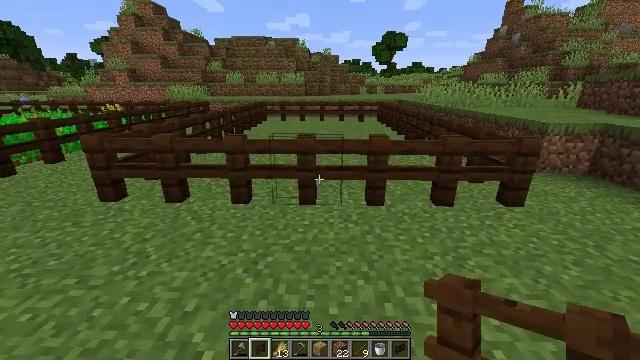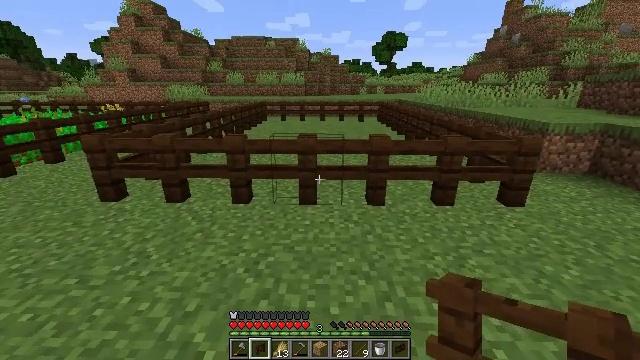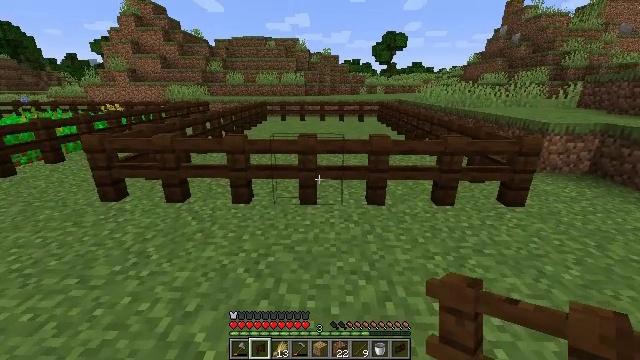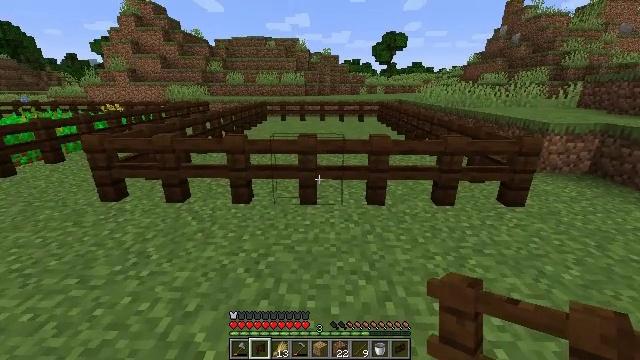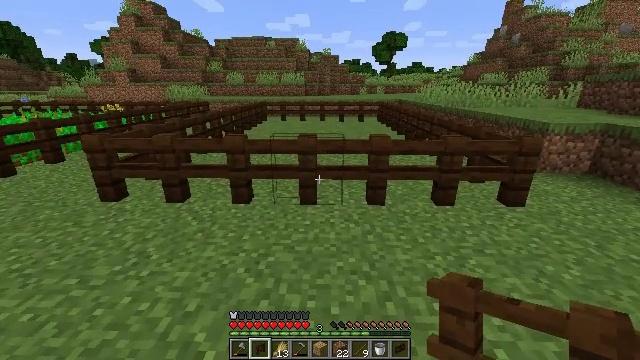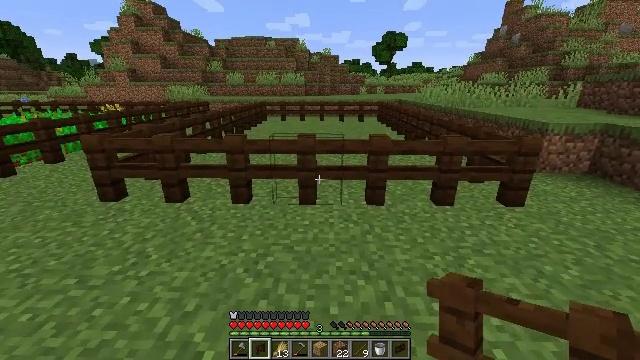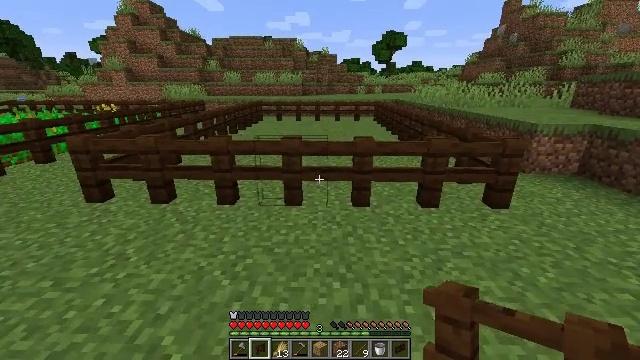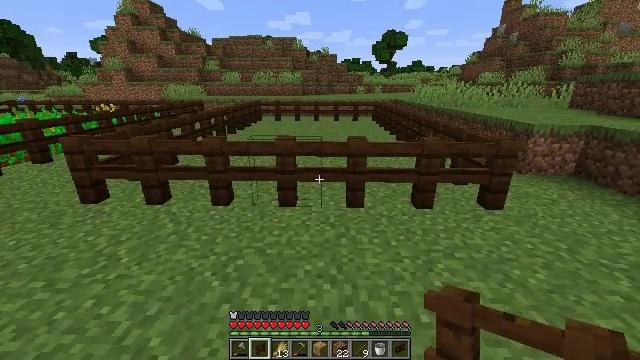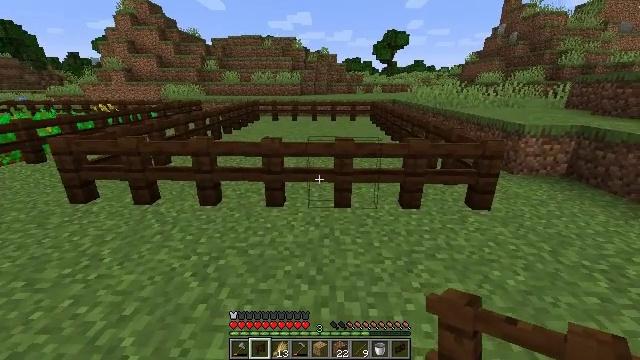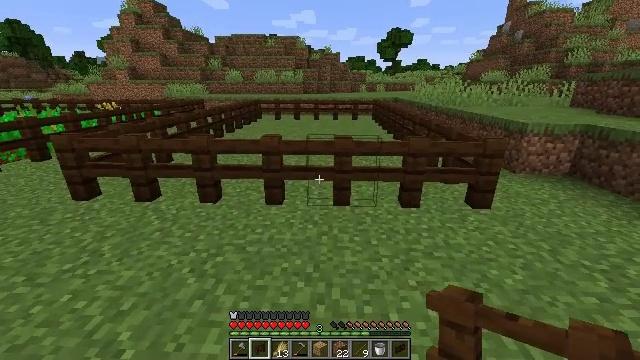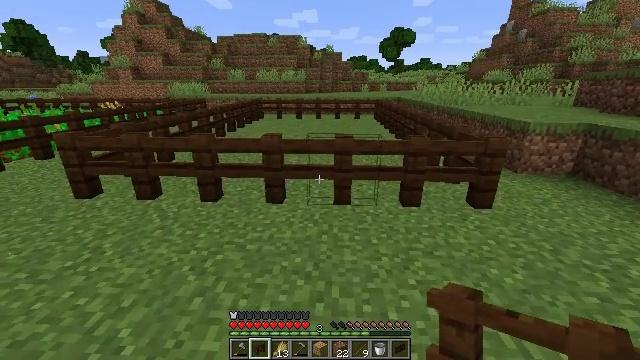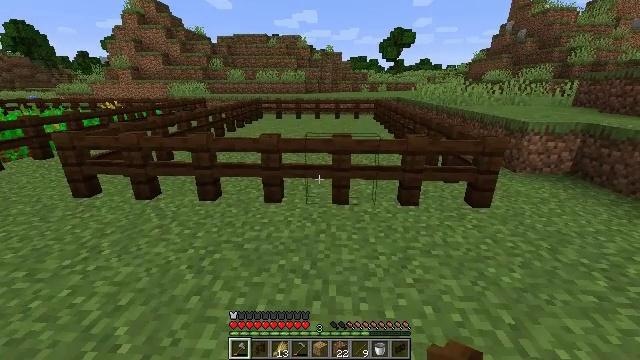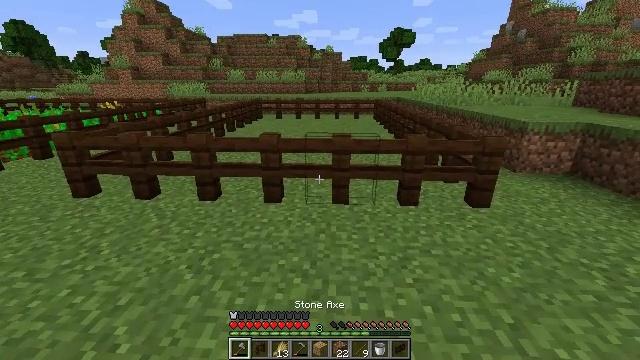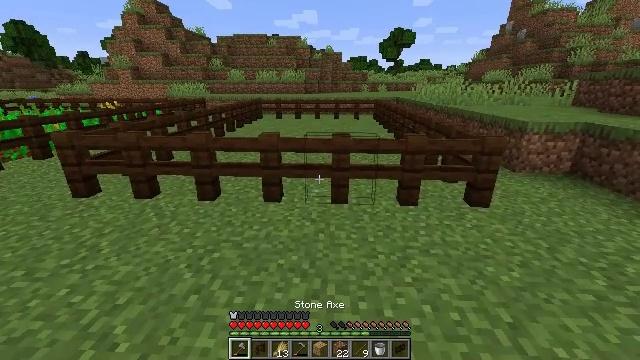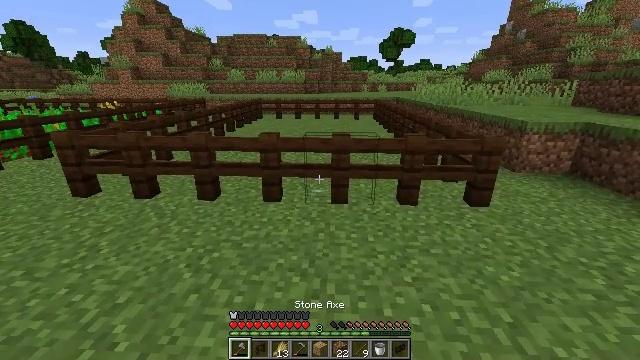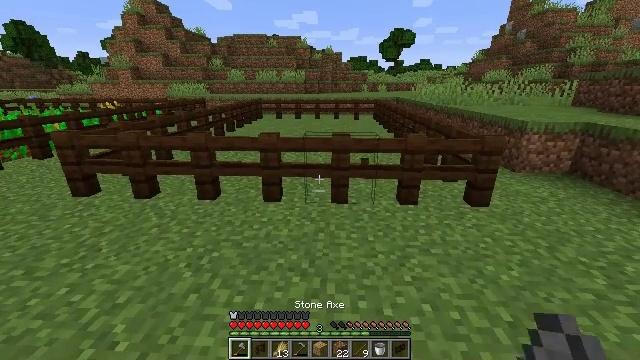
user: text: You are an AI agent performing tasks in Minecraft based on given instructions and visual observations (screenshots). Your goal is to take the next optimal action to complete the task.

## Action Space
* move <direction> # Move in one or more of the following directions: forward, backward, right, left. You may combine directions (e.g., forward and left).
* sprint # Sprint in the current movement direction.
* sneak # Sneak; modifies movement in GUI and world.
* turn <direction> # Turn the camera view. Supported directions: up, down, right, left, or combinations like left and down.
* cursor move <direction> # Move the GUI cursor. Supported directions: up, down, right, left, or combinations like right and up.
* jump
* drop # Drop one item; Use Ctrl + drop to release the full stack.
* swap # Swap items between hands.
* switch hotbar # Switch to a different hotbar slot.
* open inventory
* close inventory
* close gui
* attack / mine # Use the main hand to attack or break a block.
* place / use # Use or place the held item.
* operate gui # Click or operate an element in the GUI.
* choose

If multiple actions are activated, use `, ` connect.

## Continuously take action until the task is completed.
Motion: motion action
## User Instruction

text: Gather materials from the dark oak fence.
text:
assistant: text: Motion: no_op
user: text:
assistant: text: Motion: no_op
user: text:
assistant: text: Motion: no_op
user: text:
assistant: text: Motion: no_op
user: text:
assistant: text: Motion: move right
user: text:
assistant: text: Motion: move right
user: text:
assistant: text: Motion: move right
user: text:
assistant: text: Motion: no_op
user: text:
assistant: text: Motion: no_op
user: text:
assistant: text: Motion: no_op
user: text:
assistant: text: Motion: switch to hotbar 1
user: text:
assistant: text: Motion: switch to hotbar 1
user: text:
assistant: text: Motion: no_op
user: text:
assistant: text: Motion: no_op
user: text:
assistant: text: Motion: attack / mine
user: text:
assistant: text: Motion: attack / mine
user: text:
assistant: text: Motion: attack / mine
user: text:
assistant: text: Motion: attack / mine
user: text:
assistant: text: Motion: attack / mine
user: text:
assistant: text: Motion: attack / mine
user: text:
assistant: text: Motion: attack / mine
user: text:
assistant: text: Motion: attack / mine
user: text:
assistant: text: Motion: attack / mine
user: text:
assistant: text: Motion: attack / mine
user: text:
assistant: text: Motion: attack / mine
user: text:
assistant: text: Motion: attack / mine
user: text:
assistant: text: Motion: attack / mine
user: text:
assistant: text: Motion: attack / mine
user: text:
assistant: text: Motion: attack / mine
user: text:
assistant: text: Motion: attack / mine